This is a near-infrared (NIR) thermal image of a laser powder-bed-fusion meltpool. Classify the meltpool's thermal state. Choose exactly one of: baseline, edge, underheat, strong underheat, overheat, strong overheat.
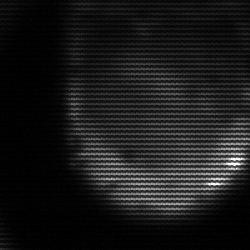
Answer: edge